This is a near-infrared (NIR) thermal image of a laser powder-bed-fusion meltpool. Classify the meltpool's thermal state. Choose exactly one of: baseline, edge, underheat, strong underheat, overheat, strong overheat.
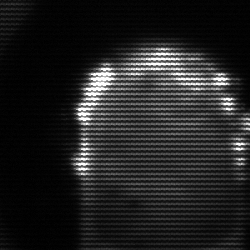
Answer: baseline